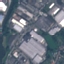
Label: Industrial